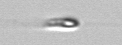
Label: flagellate_morphotype3